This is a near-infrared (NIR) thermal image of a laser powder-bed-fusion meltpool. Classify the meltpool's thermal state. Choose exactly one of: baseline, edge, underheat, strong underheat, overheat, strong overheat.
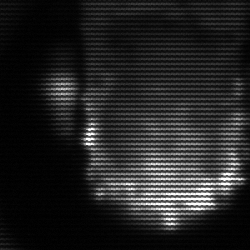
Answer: baseline